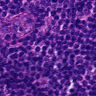
Metastatic tissue present: no